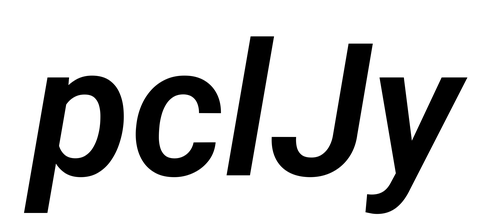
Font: Roboto-Italic_SemiBold_Italic